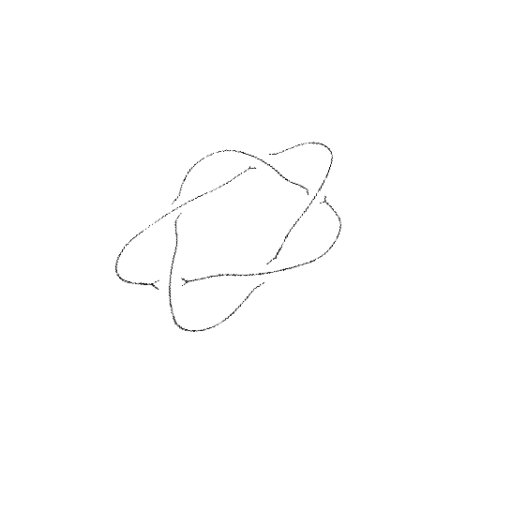
Crossing number: 5